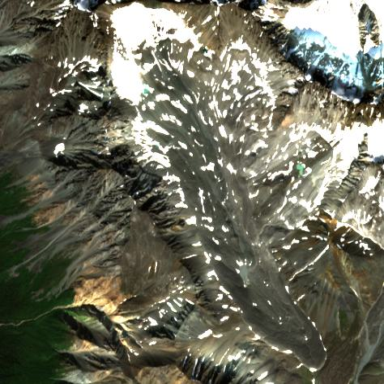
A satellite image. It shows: Majestic glacier in the distance.